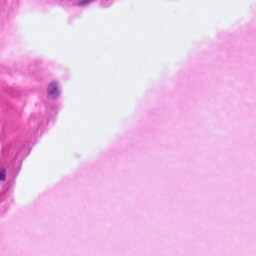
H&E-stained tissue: Pancreatic